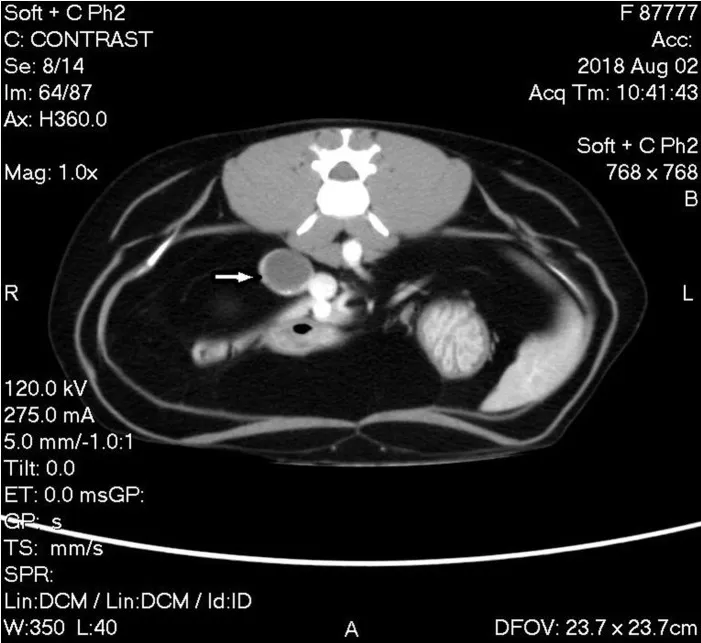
Computed tomography (CT) image of phase 2 post-contrast study of the abdomen showing the mass associated with the caudal pole of the right adrenal gland with rim enhancement and mild homogenous central enhancement (white arrow).
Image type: radiology (ct)